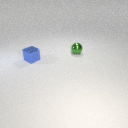
small green metal sphere behind small blue metal cube